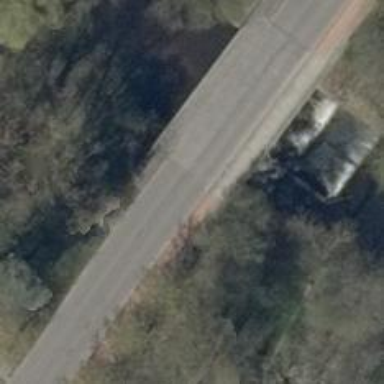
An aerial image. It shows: Secondary road with bridge.